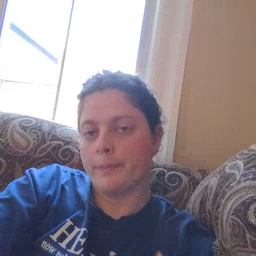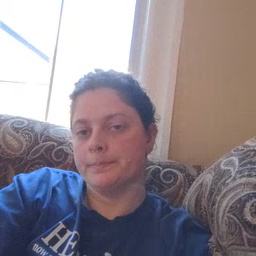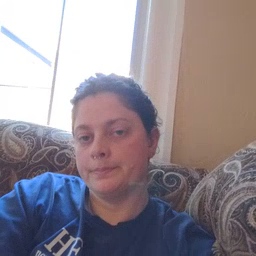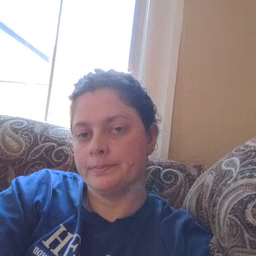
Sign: arm